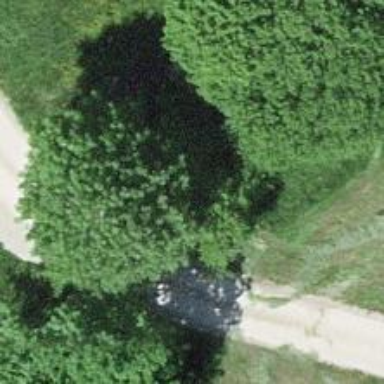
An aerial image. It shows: Culvert tunnel.